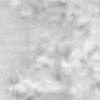
Label: no_change